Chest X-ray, PA view. Patient: 52 years old, sex M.
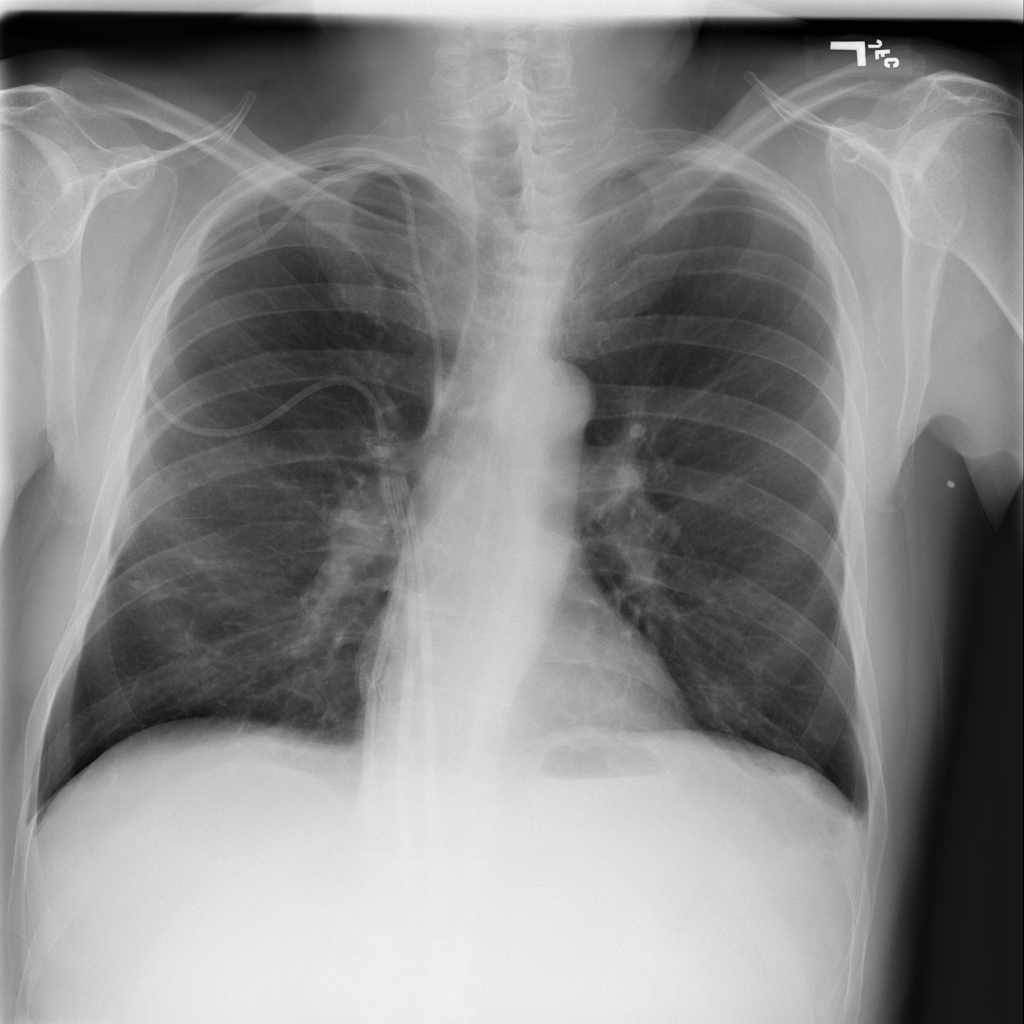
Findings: Infiltration